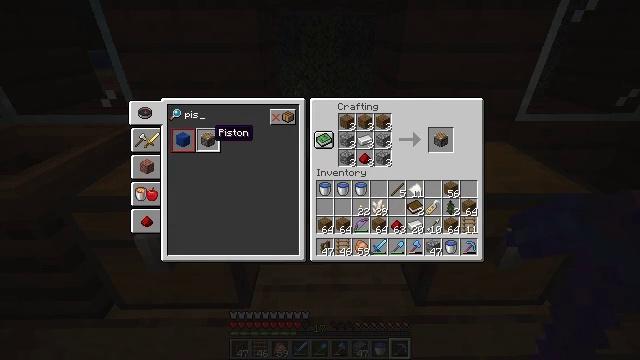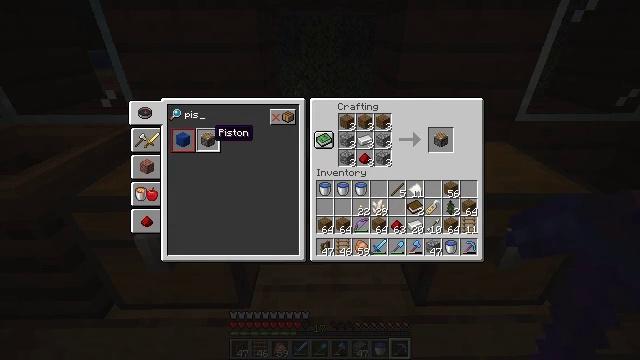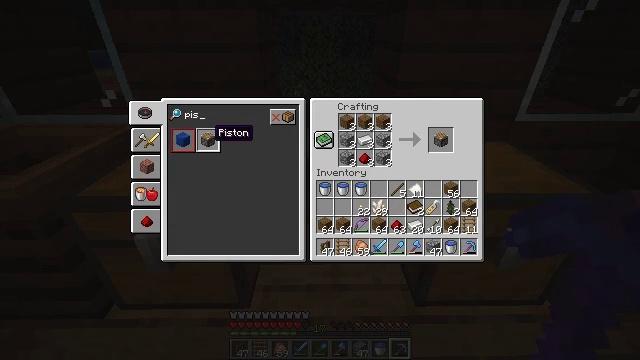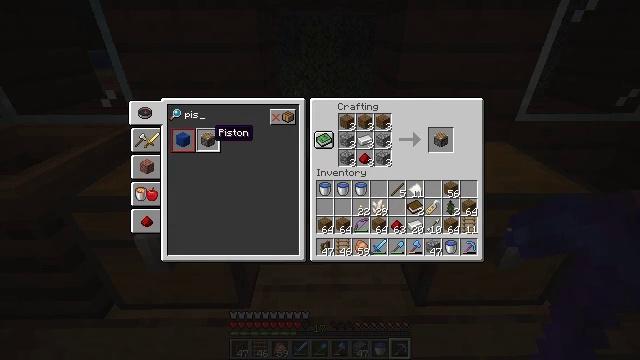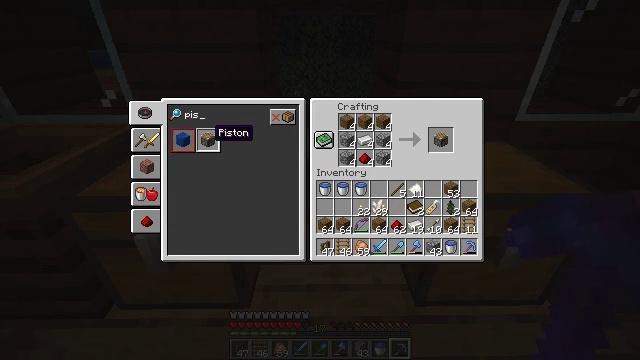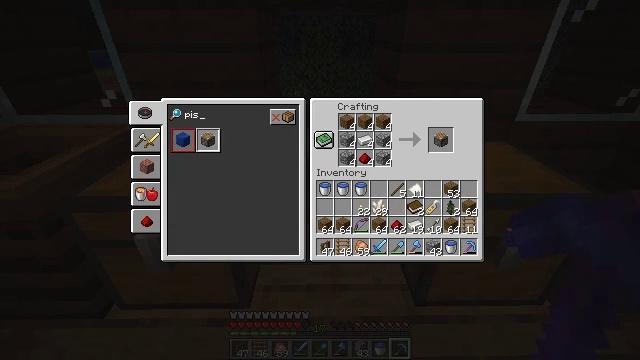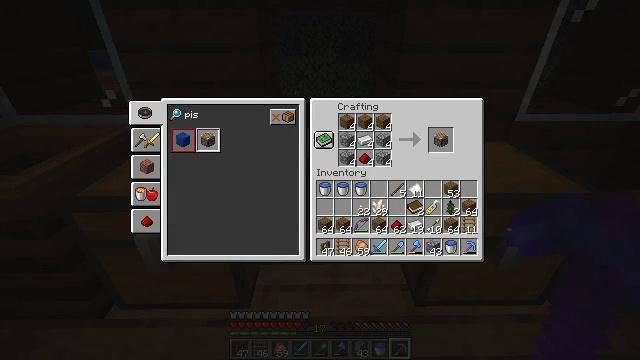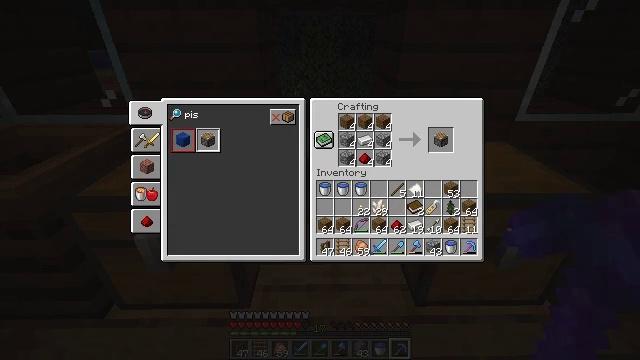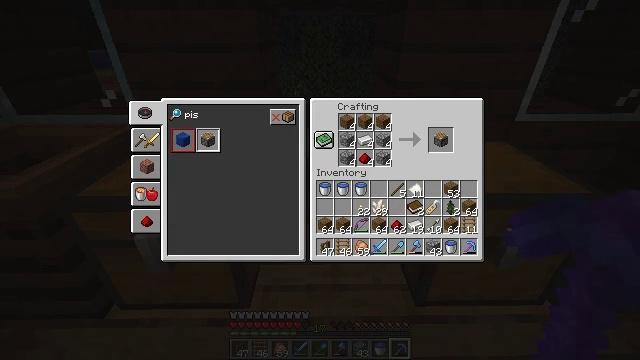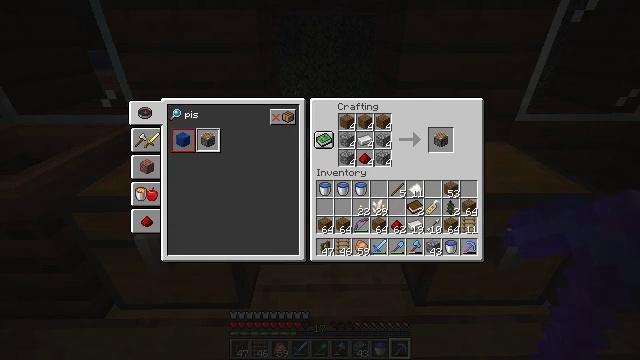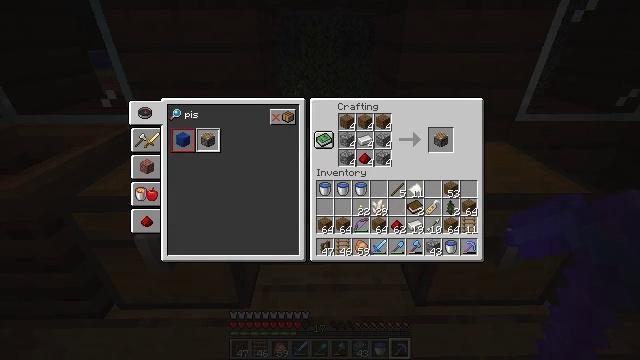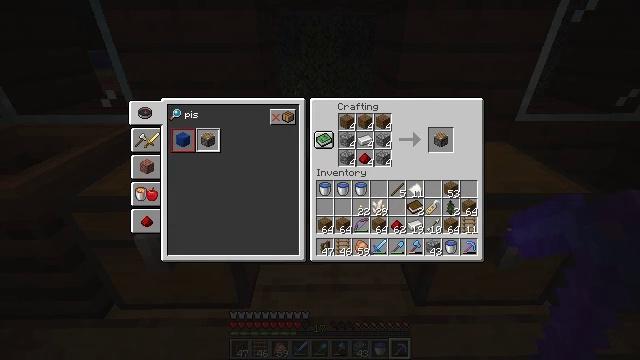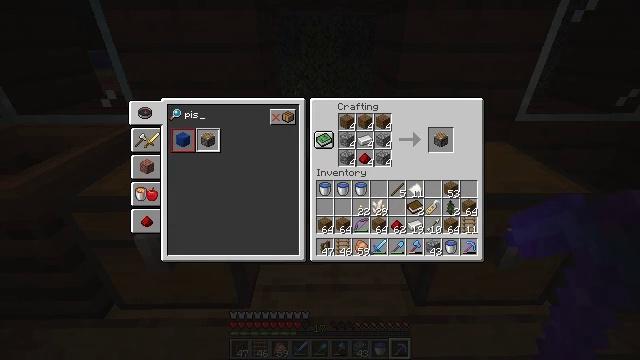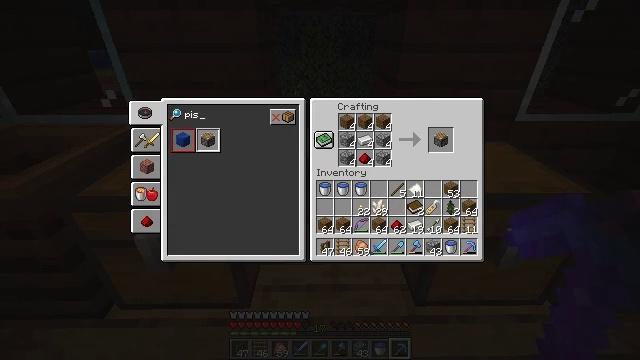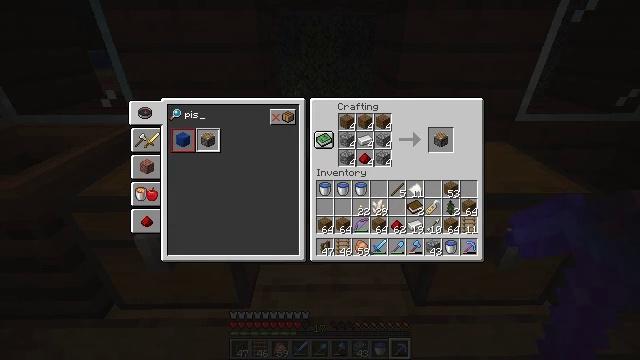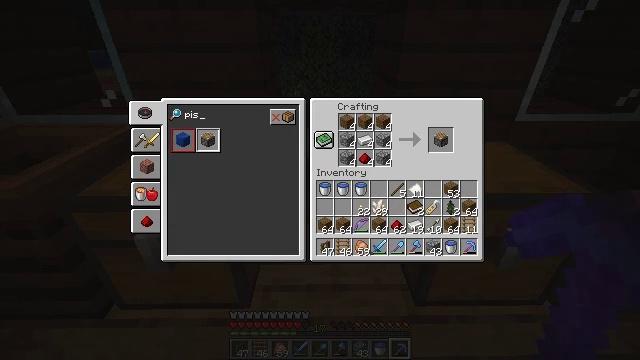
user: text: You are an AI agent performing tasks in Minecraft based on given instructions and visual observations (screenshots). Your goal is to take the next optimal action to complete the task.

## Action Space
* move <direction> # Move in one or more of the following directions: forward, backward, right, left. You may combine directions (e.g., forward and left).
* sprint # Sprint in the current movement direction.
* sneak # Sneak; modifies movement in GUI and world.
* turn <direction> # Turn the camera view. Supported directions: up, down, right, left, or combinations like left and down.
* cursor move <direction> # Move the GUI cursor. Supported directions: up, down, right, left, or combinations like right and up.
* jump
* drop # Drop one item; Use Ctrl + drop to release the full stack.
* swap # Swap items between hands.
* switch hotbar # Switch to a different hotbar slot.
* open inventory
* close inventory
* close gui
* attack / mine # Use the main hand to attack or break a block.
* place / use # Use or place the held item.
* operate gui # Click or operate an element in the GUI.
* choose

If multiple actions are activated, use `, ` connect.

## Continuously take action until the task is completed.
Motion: motion action
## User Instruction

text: Open the crafting table to make a piston.
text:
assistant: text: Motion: operate gui
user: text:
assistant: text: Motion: no_op
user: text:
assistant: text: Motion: no_op
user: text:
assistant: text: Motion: no_op
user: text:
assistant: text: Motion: cursor move right
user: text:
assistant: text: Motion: cursor move right and down
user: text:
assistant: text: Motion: cursor move right
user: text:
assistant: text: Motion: cursor move right
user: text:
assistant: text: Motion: cursor move right
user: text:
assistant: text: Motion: cursor move right
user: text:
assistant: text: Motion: cursor move right
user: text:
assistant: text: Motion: cursor move right
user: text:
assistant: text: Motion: cursor move right
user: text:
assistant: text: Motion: no_op
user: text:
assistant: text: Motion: no_op
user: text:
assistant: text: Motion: sneak
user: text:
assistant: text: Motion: sneak
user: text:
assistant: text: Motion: sneak
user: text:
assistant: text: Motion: sneak
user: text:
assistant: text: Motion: sneak
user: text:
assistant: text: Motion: sneak
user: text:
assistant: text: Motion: sneak
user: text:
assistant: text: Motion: sneak
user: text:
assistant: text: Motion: sneak
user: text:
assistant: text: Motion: sneak, operate gui
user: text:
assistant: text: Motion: sneak, operate gui
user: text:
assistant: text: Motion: sneak, operate gui
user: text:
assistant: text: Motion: sneak
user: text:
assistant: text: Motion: sneak
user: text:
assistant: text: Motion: sneak